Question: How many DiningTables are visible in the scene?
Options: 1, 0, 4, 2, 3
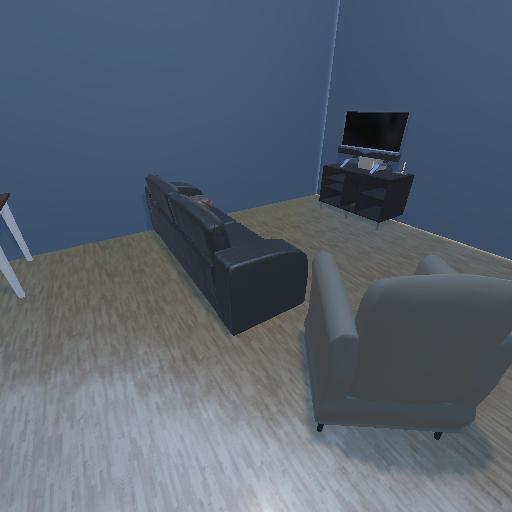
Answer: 1